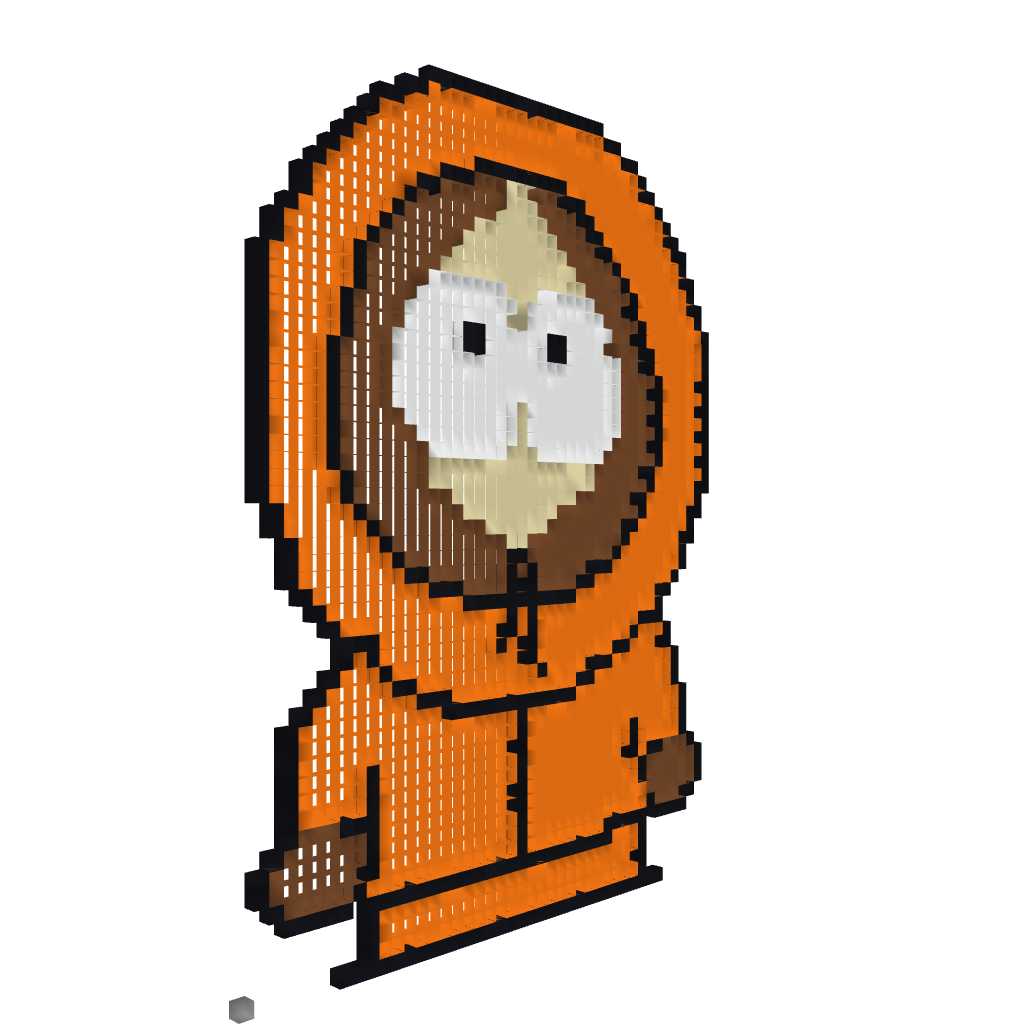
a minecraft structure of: Kenny